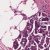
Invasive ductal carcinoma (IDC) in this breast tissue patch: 1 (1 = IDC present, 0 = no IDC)